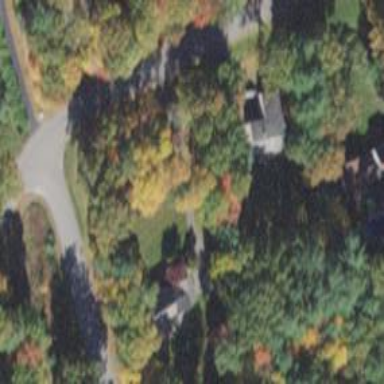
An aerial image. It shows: Driveway leading to service road.